RGB frame:
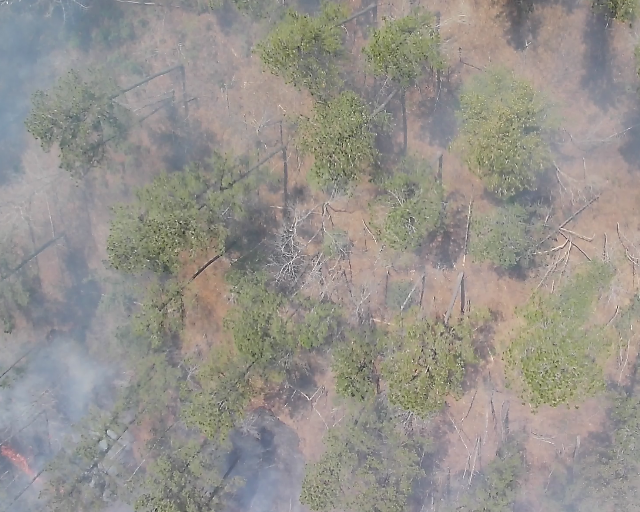
Thermal frame:
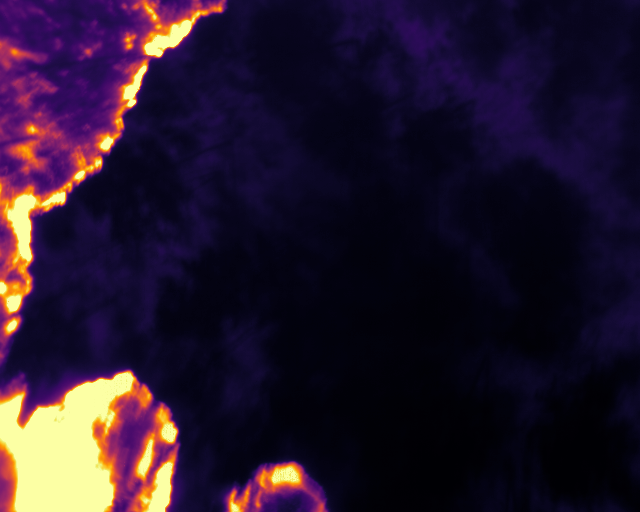
Captured: 2026-02-26 02:31:53
Pixels at or above 80 °C: 35318 (fraction of frame: 0.1078)